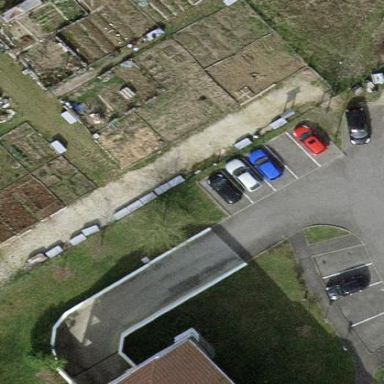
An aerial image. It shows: Street-side parking area.